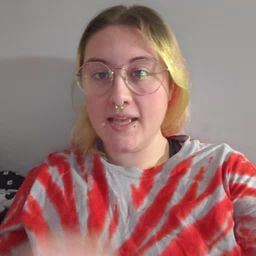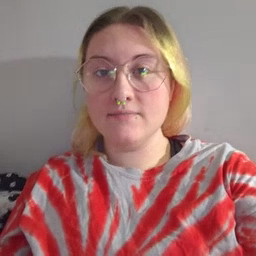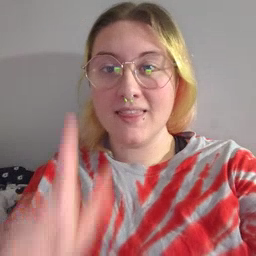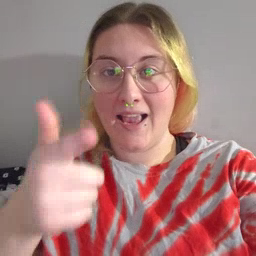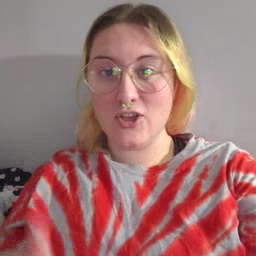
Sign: later